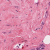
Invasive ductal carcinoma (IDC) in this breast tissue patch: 0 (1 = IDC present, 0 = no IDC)